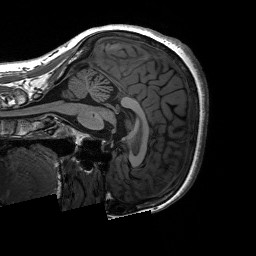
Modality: T1w
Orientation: sagittal
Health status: ill
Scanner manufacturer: siemens
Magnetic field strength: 3 T
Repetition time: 2.3 s
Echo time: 0.00226 s